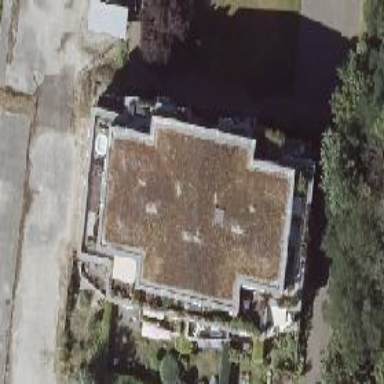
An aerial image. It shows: Building with gabled roof. The roof orientation is along the building's structure.